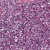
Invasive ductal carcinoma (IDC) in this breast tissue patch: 1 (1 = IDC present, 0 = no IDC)